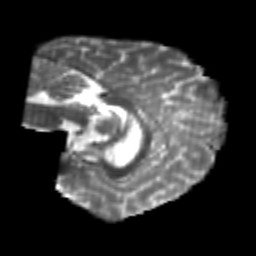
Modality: T2w
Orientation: sagittal
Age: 20
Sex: female
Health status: healthy
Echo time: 0.074 s